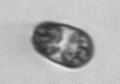
Label: Mesodinium